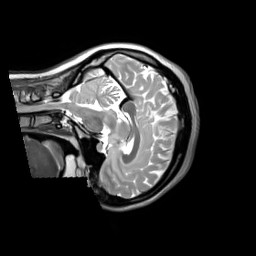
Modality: T2w
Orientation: sagittal
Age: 19
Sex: female
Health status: ill
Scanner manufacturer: siemens
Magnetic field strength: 3 T
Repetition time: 2.8 s
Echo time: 0.326 s